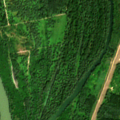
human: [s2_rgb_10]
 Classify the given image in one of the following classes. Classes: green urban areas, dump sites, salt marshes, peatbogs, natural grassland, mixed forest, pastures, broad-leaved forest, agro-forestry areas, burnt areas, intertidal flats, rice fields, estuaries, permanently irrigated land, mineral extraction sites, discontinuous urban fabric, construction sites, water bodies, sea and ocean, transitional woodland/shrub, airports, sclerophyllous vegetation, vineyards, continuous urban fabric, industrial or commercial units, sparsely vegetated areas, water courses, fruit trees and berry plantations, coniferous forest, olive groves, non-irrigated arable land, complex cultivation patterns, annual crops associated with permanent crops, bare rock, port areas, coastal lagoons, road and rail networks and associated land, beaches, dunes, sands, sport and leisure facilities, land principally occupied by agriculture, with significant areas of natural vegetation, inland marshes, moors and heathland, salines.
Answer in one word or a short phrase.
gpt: broad-leaved forest, transitional woodland/shrub, water courses